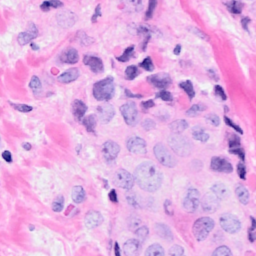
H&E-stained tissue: Breast